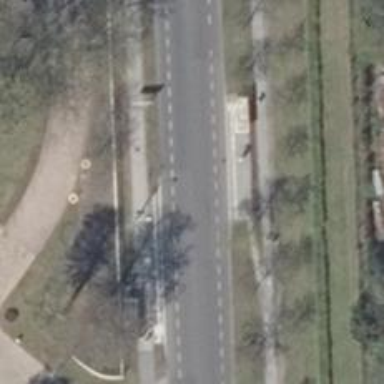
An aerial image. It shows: Tertiary road with asphalt surface and lane for cyclists on both sides.